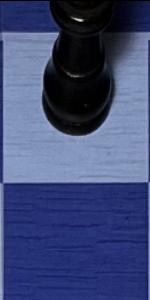
Label: Empty